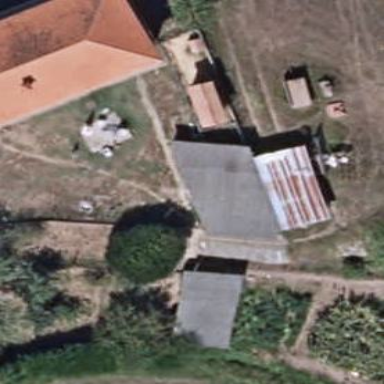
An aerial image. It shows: Shed building.